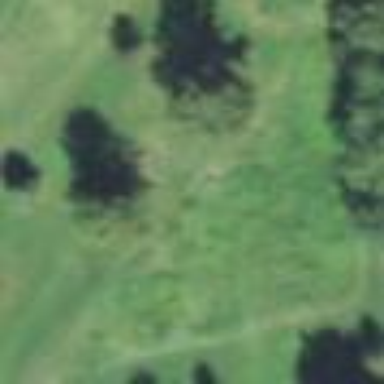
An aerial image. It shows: Rough area on grassy golf course.